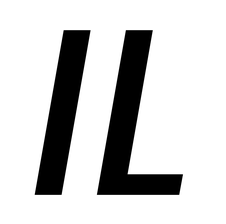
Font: Poppins-MediumItalic